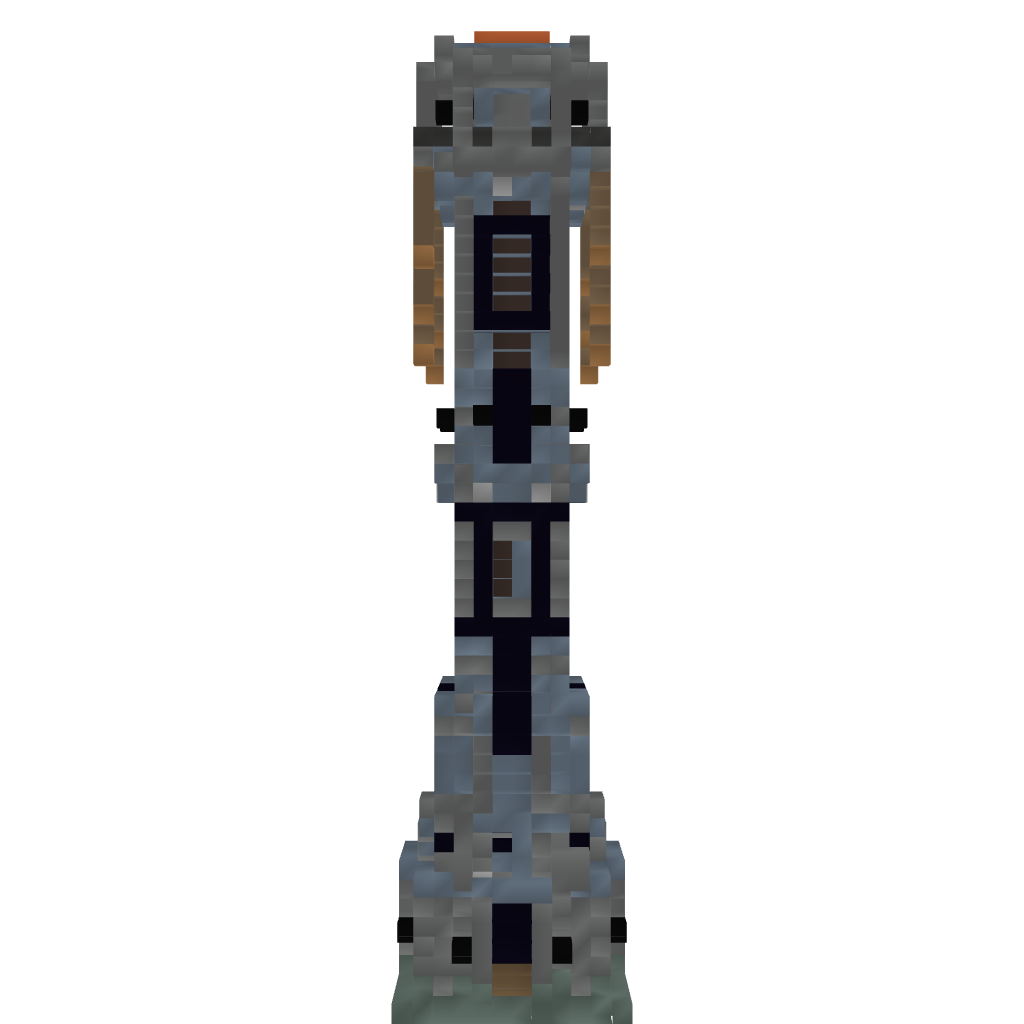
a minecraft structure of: Ornated Stone Tower